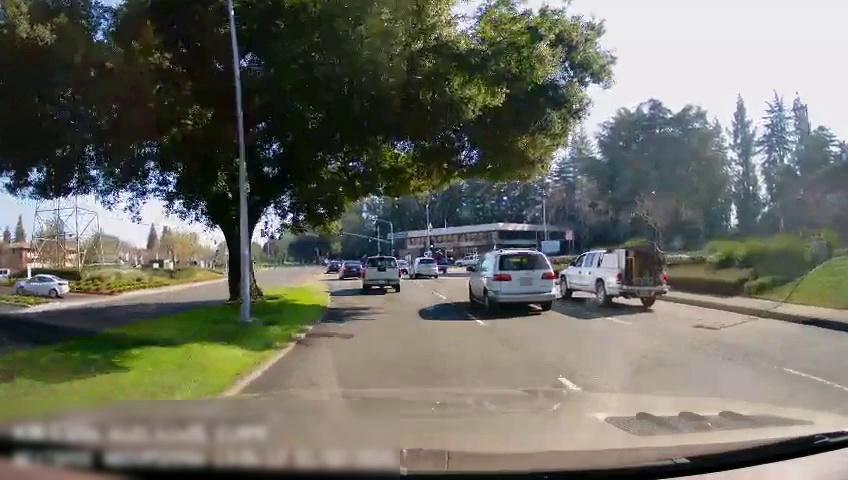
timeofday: Day
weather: Sunny
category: Drivable Space
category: Drivable Space
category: Vehicles | Car
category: Vehicles | Truck
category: Vehicles | Truck
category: Vehicles | Car
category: Vehicles | Van
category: Vehicles | SUV
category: Vehicles | Car
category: Vehicles | Car
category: Vehicles | Truck
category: Vehicles | Truck
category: Lanes | Current Lane
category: Lanes | Current Lane
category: Traffic | Lights